Field crop: maize
Growth stage: 2
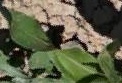
Species: maize